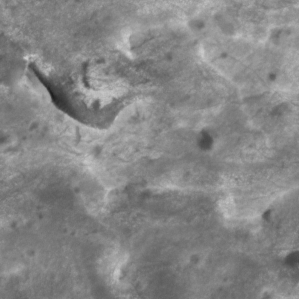
Label: non_frost